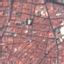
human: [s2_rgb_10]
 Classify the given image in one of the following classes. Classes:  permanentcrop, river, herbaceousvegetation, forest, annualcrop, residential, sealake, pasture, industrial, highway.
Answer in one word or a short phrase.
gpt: Residential